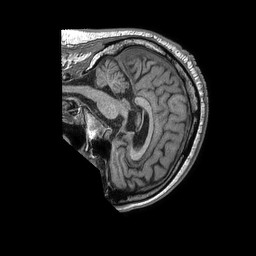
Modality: T1w
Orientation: sagittal
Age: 65
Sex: male
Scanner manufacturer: philips
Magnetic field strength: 1.5 T
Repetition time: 0.007595 s
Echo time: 0.003452 s